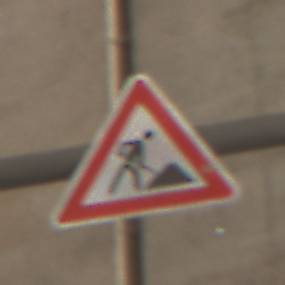
Verkehrszeichen: Arbeitsstelle
Umgebung: Roofed, Tunnel
Tageszeit: Midday
Wetter: NotSpecified
Licht: Natural
Jahreszeit: NotSpecified
Kontrast: MediumContrast